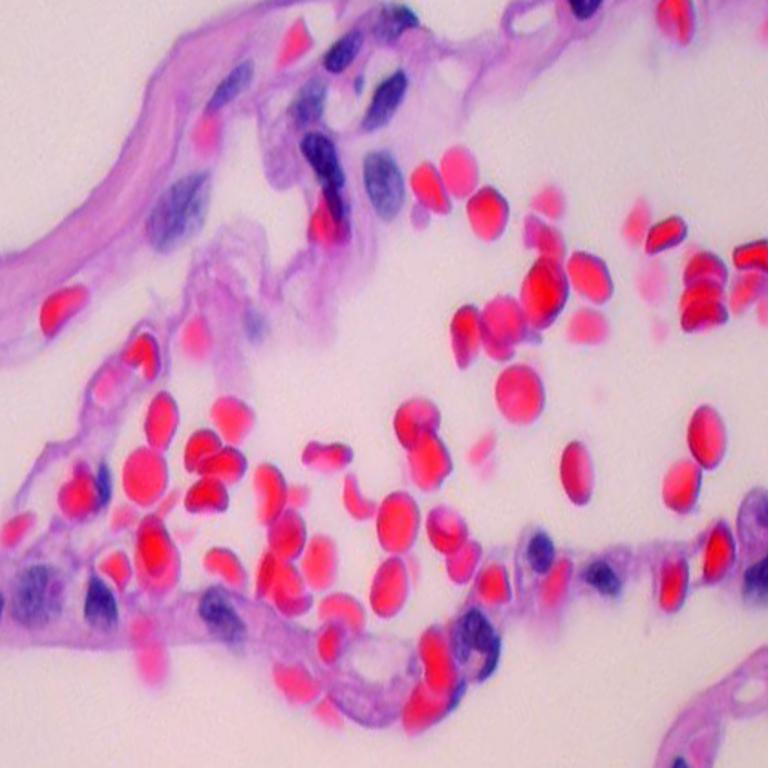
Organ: lung
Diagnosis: benign